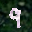
Label: 9